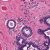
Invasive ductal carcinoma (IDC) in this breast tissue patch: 0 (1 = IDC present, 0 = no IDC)